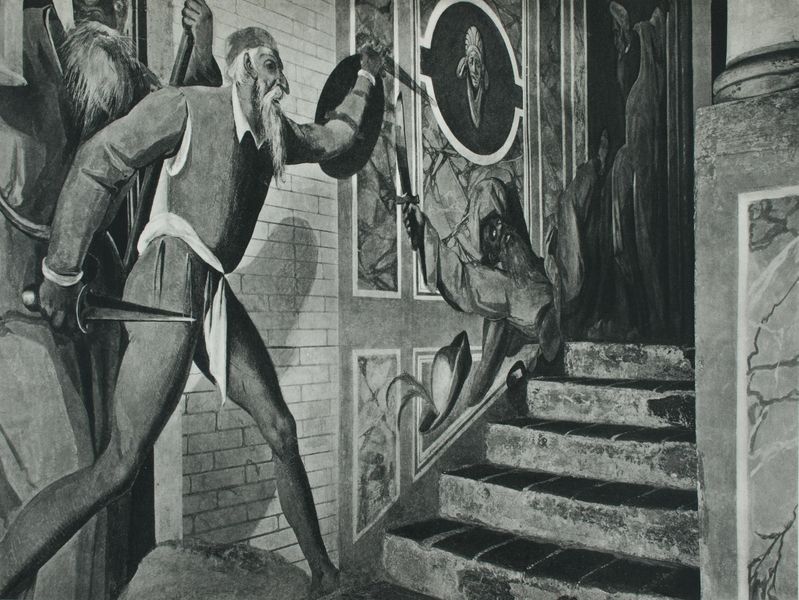
Titel: Narrentreppe
Künstler: Alexander Paduano
Standort: Landshut
Institution: Burg Trausnitz
Schlagwörter: angriff, feder, gemälde, kampf, kopf, kämpfer, mann, schatten, umhang, weiß, frau, grau, hut, licht, marmor, männer, nase, ohr, profil, raum, schwarz, säule, tür, zeichnung, gebäude, gürtel, haus, haube, malerei, alt, bart, hemd, kappe, mütze, wand, arme, bibel, kragen, mensch, messer, mord, sockel, stein, steine, tod, tot, bild, drei, innen, kreis, turm, beine, federhut, bilder, italien, perspektive, venedig, mauer, ziegel, monochrom, krieg, schlacht, treppe, treppen, wandgemälde, wandmalerei, aufgang, stufe, stufen, bauch, knie, marmoriert, wade, halle, flucht, foto, fotografie, schild, narr, burg, medaillon, mauerwerk, traum, schwarzweiss, schwert, säbel, waffen, überfall, faust, soldat, scheich, schritt, eiss, verfolgung, dolch, mittelalter, strumpfhose, wams, fall, krieger, sturz, treppenhaus, duell, wut, gurt, fresko, töten, wandbild, illusion, turban, täuschung, sieger, gefallen, mörder, sultan, abwehr, anschlag, rondo, landshut, wandbemalung, jude, inkrustationen, al fresco, trausnitz, verlierer, damon, gemal, hauüe, nächtliche gestalten, stufengestalt, narrentreppe, innne, illusuin, schio, tromp l´euil